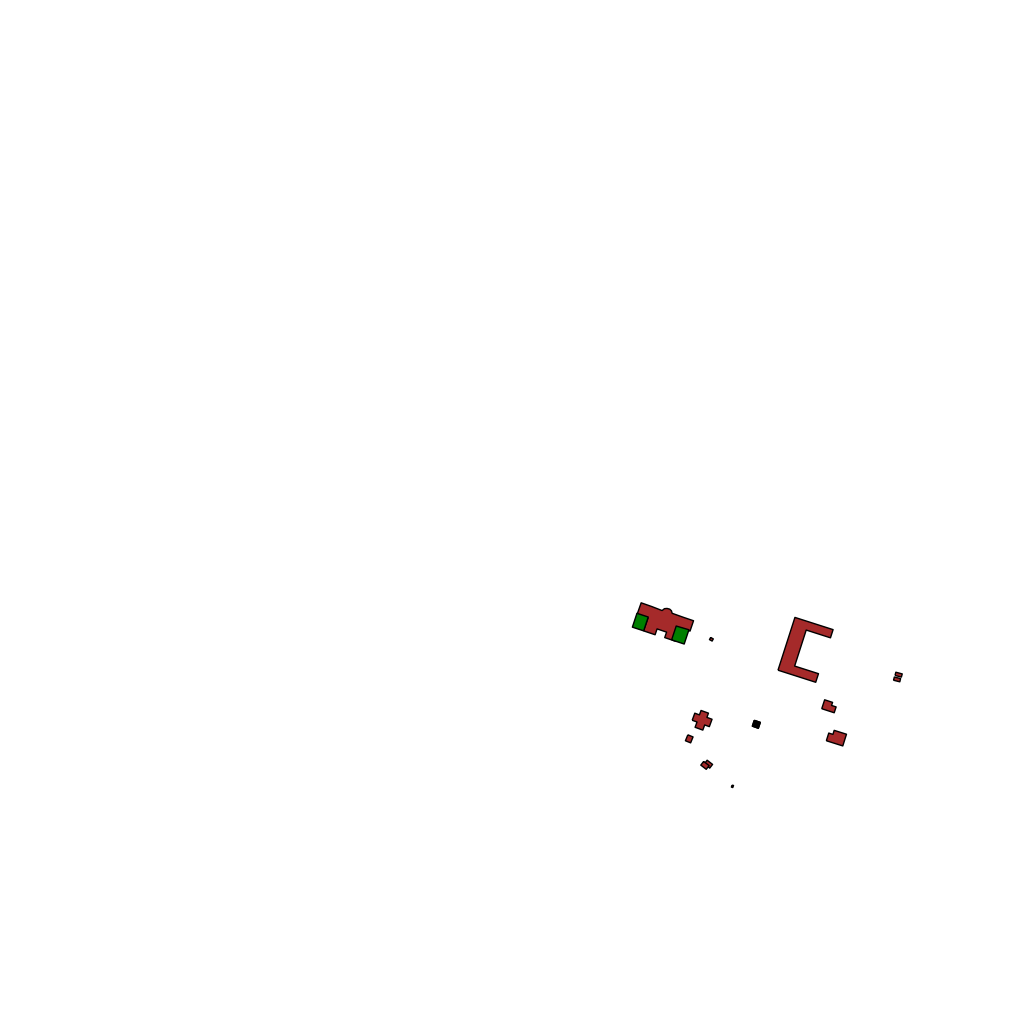
Tags: overhead vector_map, agriculture, recreation, individual_rise, density_1, Building, Facility, Park, 1.0 km²